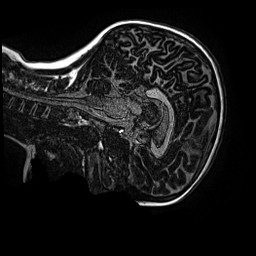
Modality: MP2RAGE
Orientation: sagittal
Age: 11
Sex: female
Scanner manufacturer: siemens
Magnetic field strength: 3 T
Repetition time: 4 s
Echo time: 0.00299 s